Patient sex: M
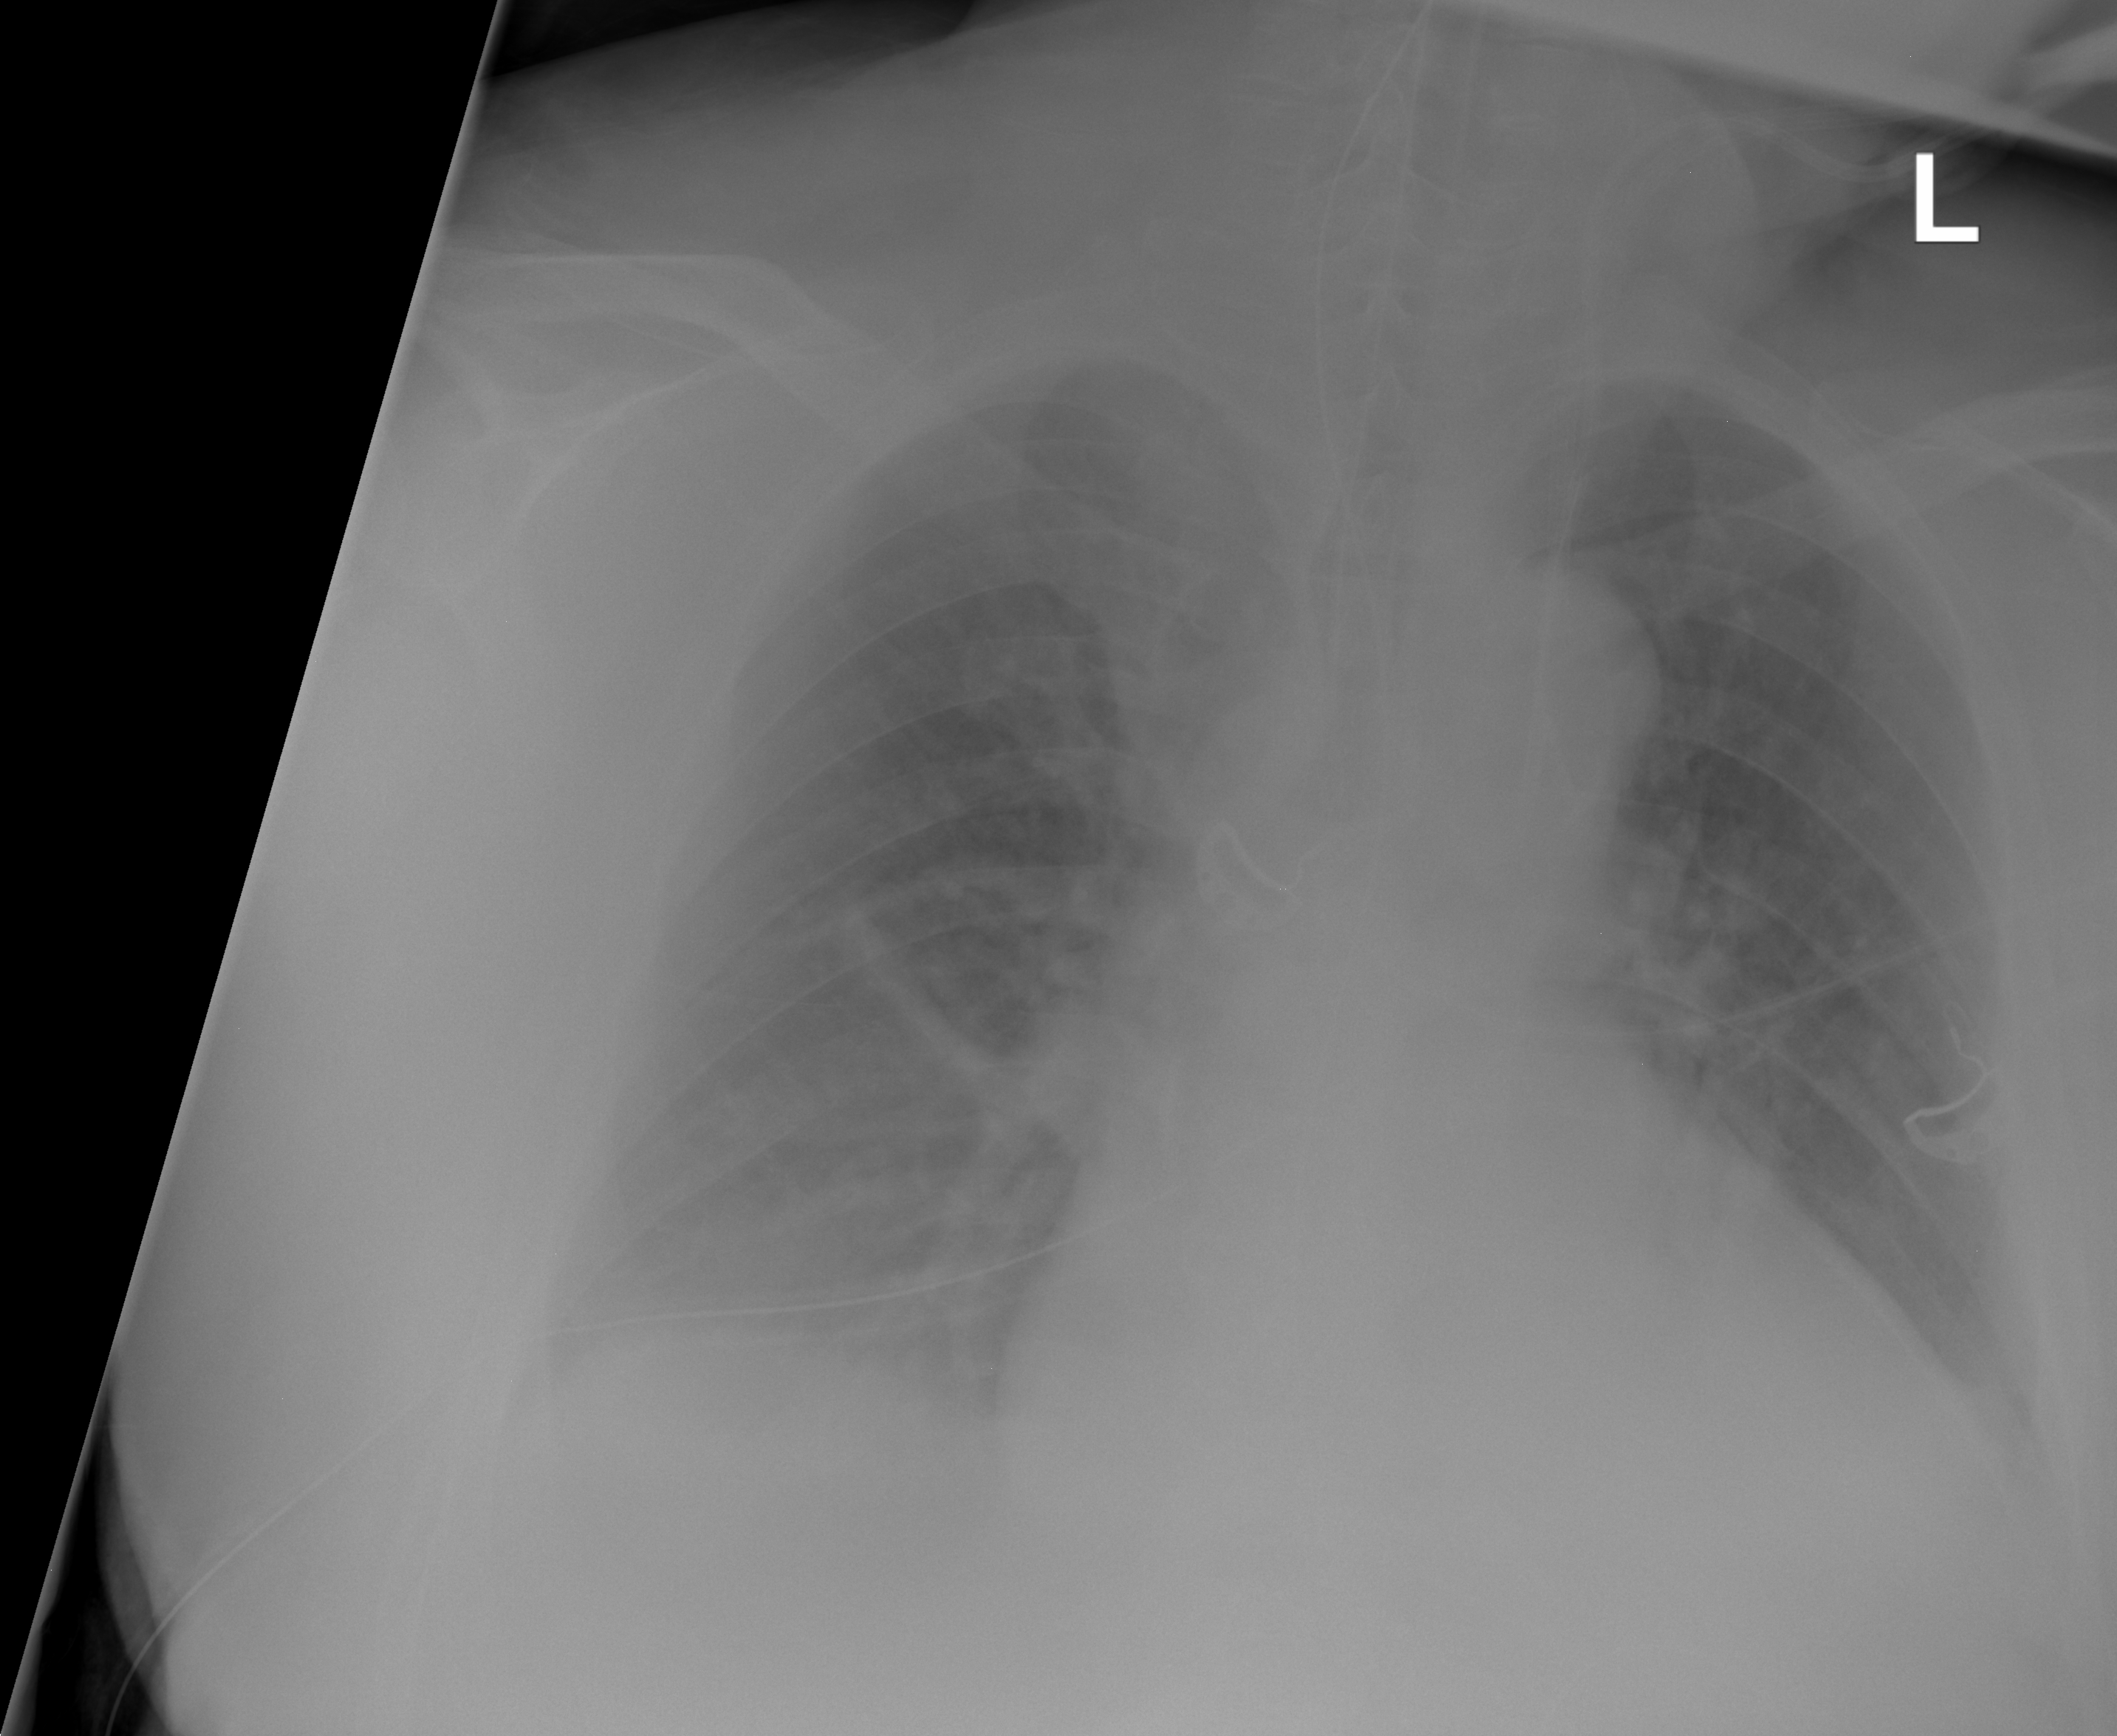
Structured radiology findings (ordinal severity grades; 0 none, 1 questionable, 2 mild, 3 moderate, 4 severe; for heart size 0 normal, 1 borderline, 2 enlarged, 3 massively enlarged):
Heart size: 0
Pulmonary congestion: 0
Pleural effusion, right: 0
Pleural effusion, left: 2
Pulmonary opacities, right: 0
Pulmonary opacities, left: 0
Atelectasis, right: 2
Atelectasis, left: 2